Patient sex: F
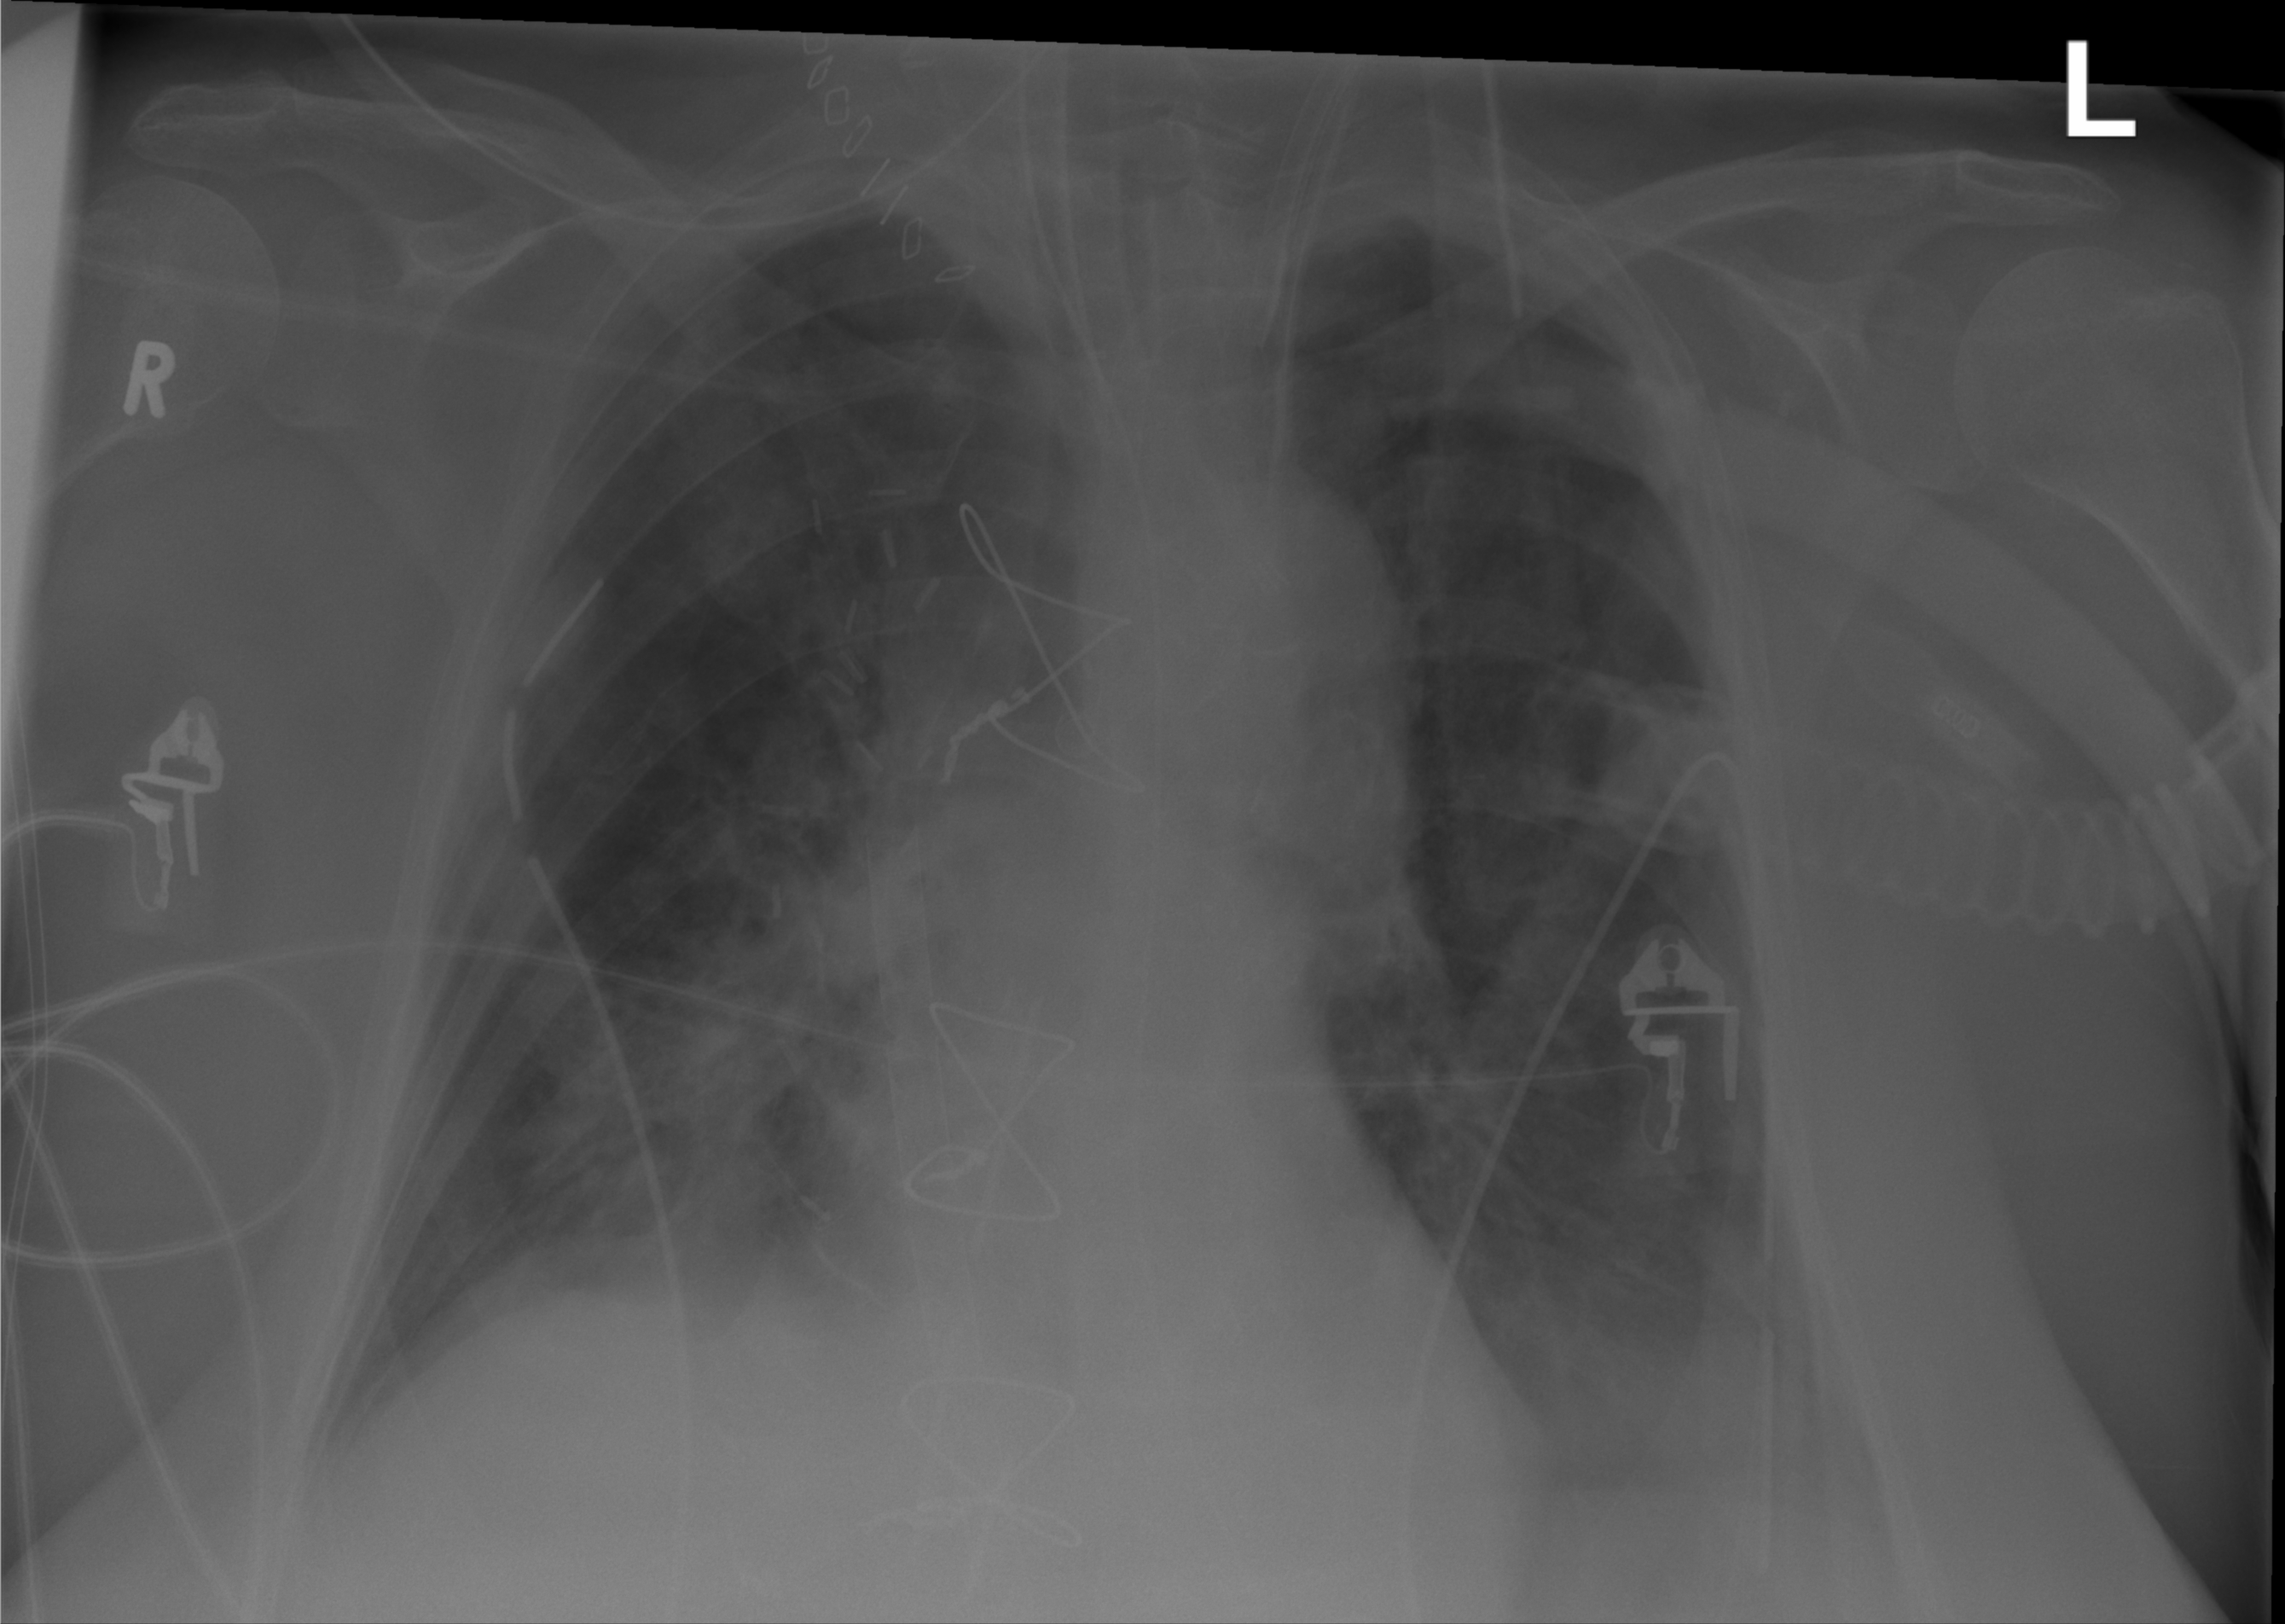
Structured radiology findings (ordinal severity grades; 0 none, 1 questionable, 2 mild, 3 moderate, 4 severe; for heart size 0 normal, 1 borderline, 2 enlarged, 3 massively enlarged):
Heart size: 0
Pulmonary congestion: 2
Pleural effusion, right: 0
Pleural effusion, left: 2
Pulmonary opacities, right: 2
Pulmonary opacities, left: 1
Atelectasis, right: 2
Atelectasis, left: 2